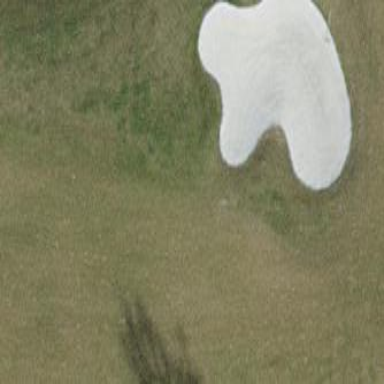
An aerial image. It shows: Sand bunker on golf course.